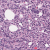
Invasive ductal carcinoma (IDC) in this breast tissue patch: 1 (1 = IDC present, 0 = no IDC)